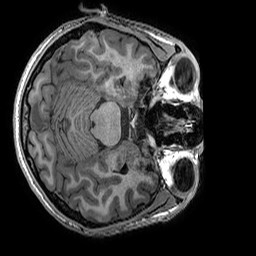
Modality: T1w
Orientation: axial
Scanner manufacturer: ge
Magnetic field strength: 3 T
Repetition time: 0.008156 s
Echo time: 0.00318 s